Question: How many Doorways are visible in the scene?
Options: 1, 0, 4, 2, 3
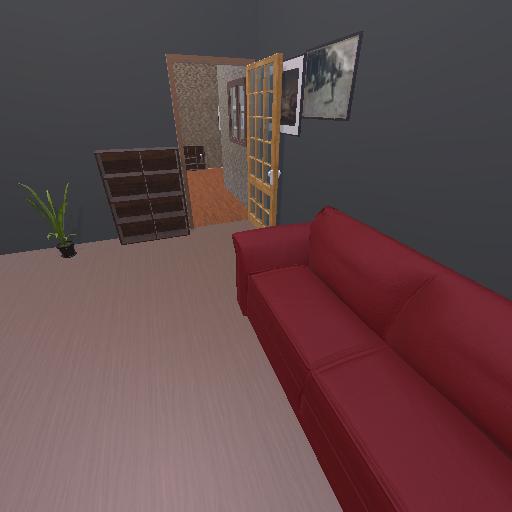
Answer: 1